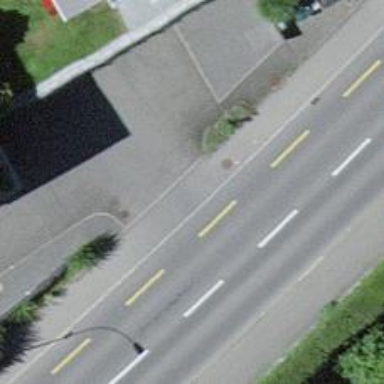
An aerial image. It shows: Unmarked crossing on the road.